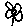
Label: flower